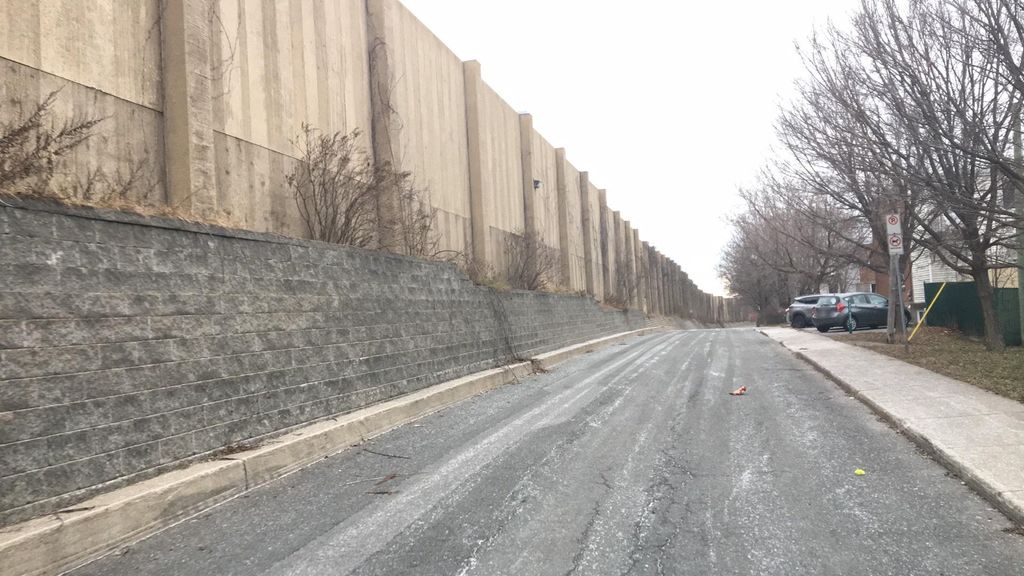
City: montreal